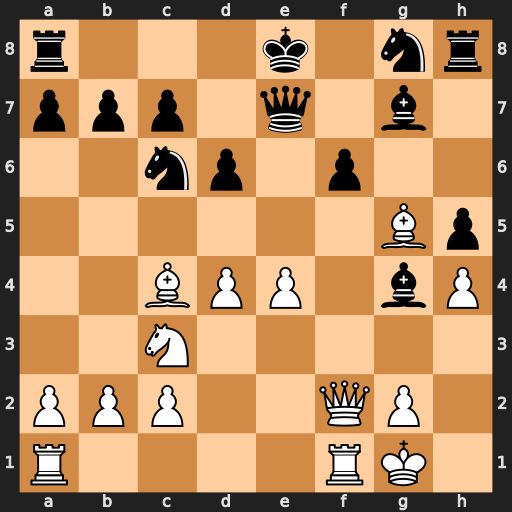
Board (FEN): r3k1nr/ppp1q1b1/2np1p2/6Bp/2BPP1bP/2N5/PPP2QP1/R4RK1
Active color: w
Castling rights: kq
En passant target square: -
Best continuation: Nd5 fxg5 Nxe7